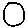
Label: circle